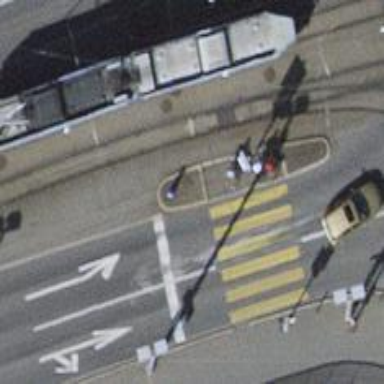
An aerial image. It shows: Footway on asphalt surface crossing bridge with zebra crossing.